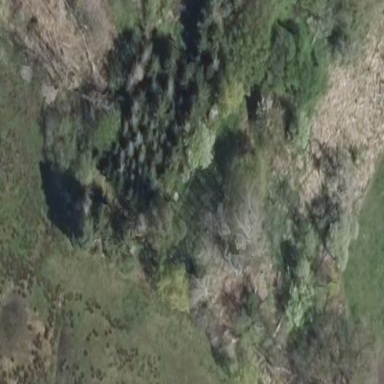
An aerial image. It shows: Forest area with mix of leaf types and cycles.